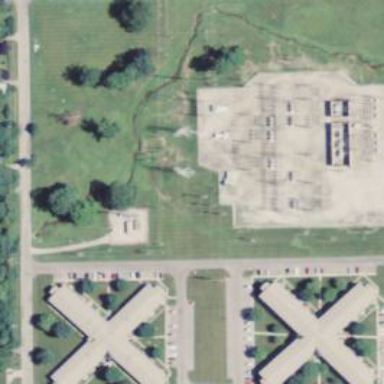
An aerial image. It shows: Distribution level power substation.